Field crop: maize
Growth stage: 2
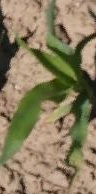
Species: maize